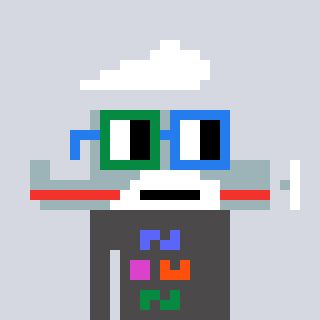
a pixel art character with square green and blue glasses, a plane-shaped head and a grayscale-colored body on a cool background